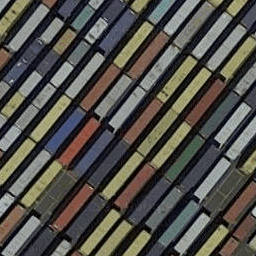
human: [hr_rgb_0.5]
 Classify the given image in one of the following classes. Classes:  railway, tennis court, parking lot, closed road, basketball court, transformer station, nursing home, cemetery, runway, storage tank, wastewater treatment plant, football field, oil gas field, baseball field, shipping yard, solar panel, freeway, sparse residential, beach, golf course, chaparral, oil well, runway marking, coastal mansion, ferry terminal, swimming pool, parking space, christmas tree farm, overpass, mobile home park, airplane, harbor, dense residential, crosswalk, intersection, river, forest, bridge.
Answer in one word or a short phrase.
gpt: shipping yard